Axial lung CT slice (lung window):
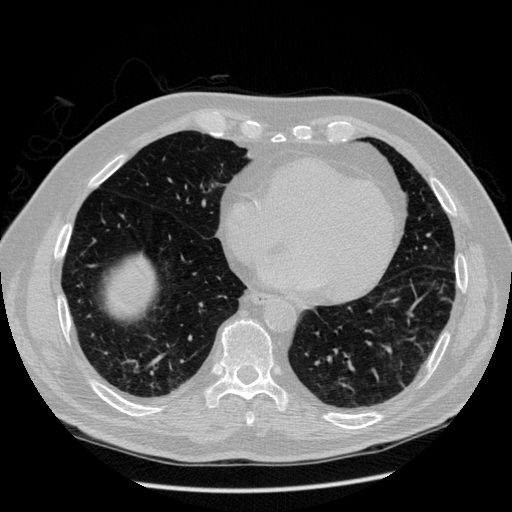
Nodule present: no